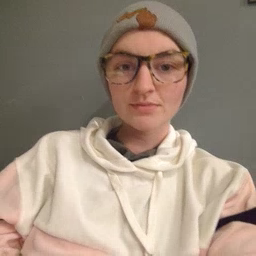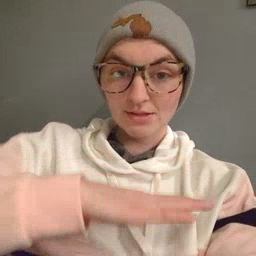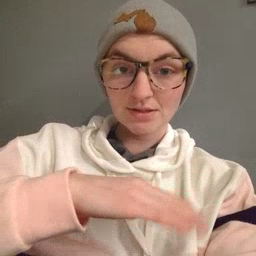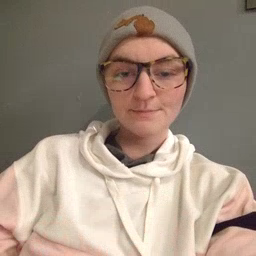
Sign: table